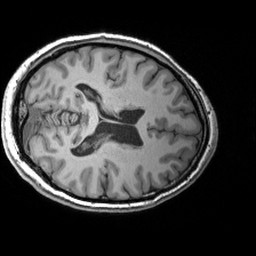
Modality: T1w
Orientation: axial
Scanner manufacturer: siemens
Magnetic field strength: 3 T
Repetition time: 2.53 s
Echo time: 0.00299 s